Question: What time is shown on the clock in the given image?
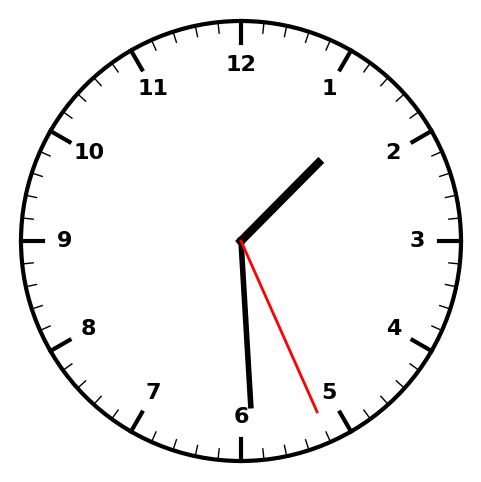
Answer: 01:29:26